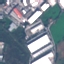
Land use / land cover class: Industrial